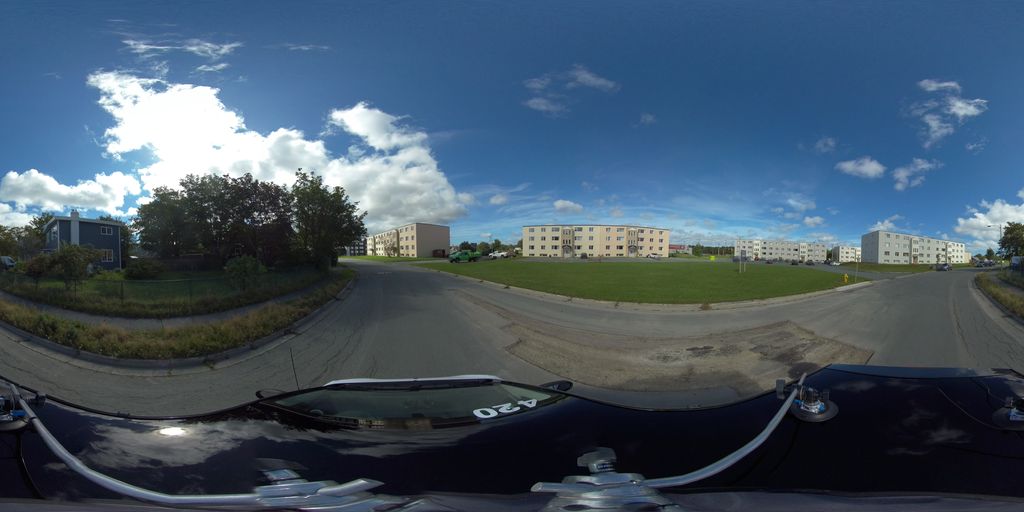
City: st_johns